Question: I need to create 2 buttons arranged like this in my android application:

But the problem is that the button I have created is not a perfect traingle shaped button. In fact it is a square button with the image set as background. Here in this case there is a problem such that the white areas near the image is clickable and I want the buttons to be more close.Which means that the white space in between the two button has to be eliminated to maximum. When I use relative layout, the problem is that, when I click on 1 button, sometimes the other button also gets clicked automatically. This is because one button is overlapped to the other button. So without overlapping the buttons, I want these two buttons to be so close that they will look like a parallelogram actually.So my question is how do I change the shape of rectangle buttons to a triangular shaped button so that the two buttons can be arranged in such a way that it look like a parallelogram. Any help from anyone is easily appreciated?? I didn't know from where to start with. So a little help with the coding part would be easily appreciated..Thanks in advance..
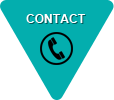
Answer: it is possible to do this using shape:
name this arrow UP:
'''
<?xml version="1.0" encoding="utf-8"?>
<layer-list xmlns:android="http://schemas.android.com/apk/res/android" >
<item>
<rotate
android:fromDegrees="45"
android:toDegrees="45"
android:pivotX="-40%"
android:pivotY="87%" >
<shape
android:shape="rectangle" >
<stroke android:color="@color/transparent" android:width="10dp"/>
<solid
android:color="@color/your_color_here" />
</shape>
</rotate>
</item>
</layer-list>
'''
usage:
'''
<Button
android:layout_width="70dp"
android:layout_height="70dp"
android:background="@drawable/arrow_up" />
'''
for the other triangle:
'''
<Button
android:layout_width="70dp"
android:layout_height="70dp"
android:rotation="180"
android:background="@drawable/arrow_up" />
'''